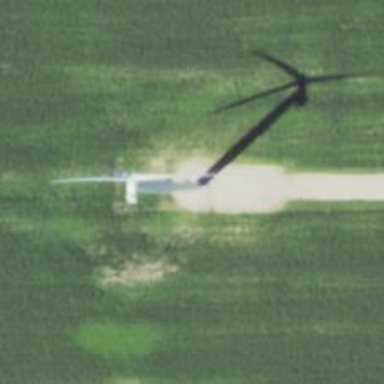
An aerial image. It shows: Wind generator powered by Vestas horizontal axis wind turbine.